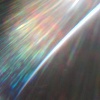
Label: sunburn